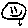
Label: smiley face